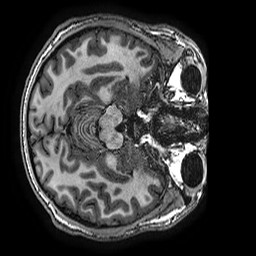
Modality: T1w
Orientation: axial
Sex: male
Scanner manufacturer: ge
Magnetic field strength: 3 T
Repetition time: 0.007644 s
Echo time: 0.003468 s